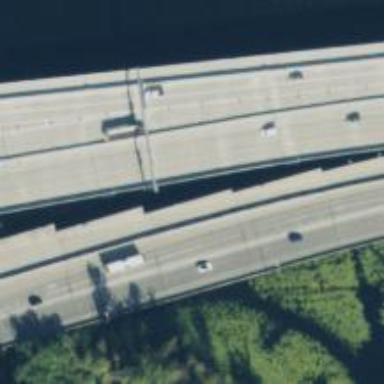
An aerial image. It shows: Historic motorway bridge.